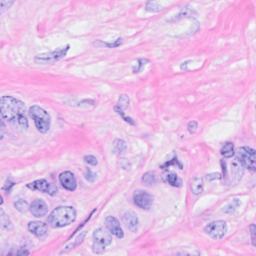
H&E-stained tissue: Breast